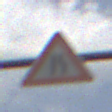
Verkehrszeichen: EinseitigVerengteFahrbahnRechts
Umgebung: Outdoor, Nature
Tageszeit: Midday
Wetter: PartlyCloudy
Licht: Natural
Jahreszeit: NotSpecified
Kontrast: LowContrast